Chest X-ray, AP view. Patient: 39 years old, sex M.
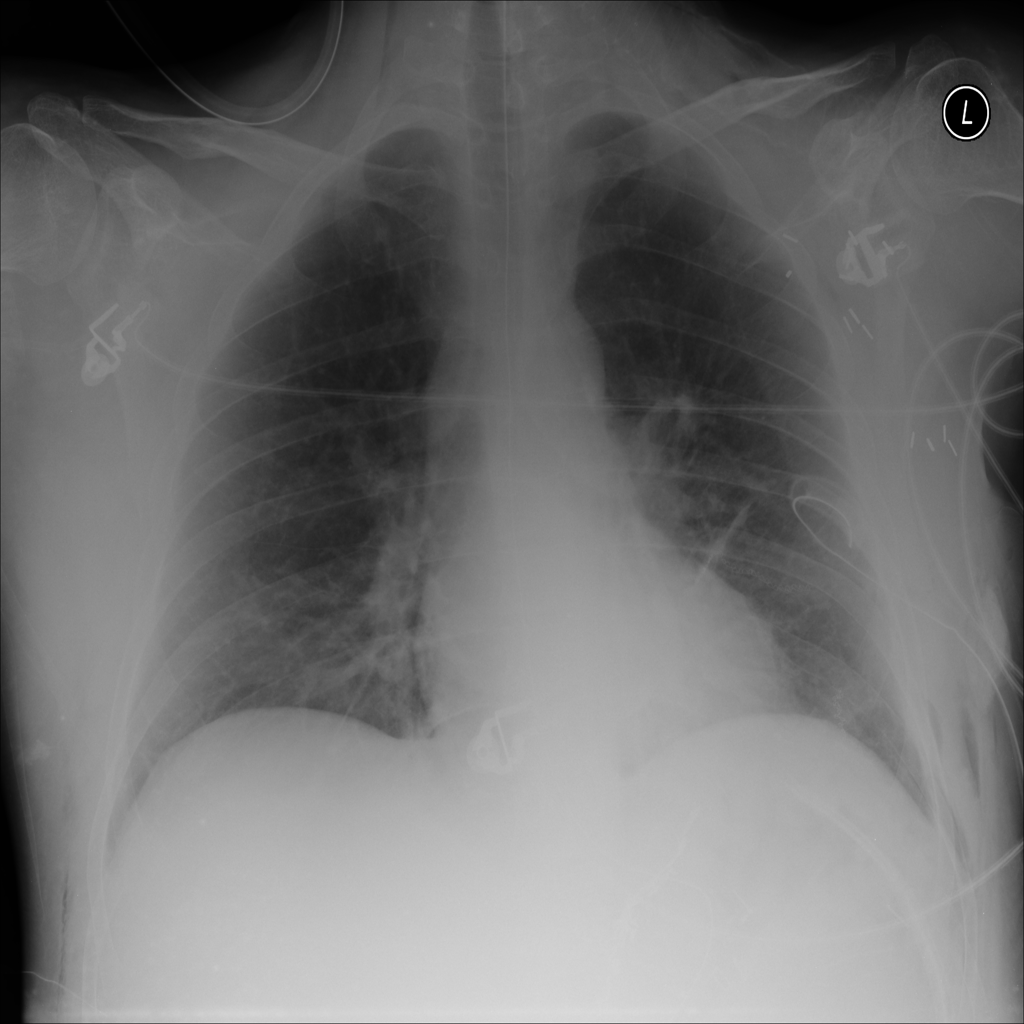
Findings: No Finding